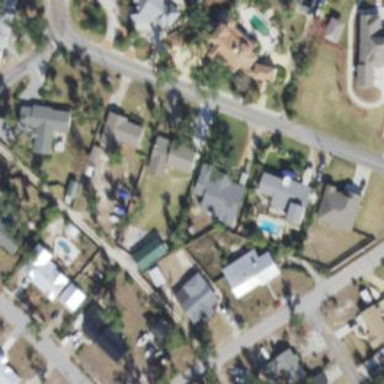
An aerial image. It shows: Residential area consisting of single-family homes.